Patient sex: M
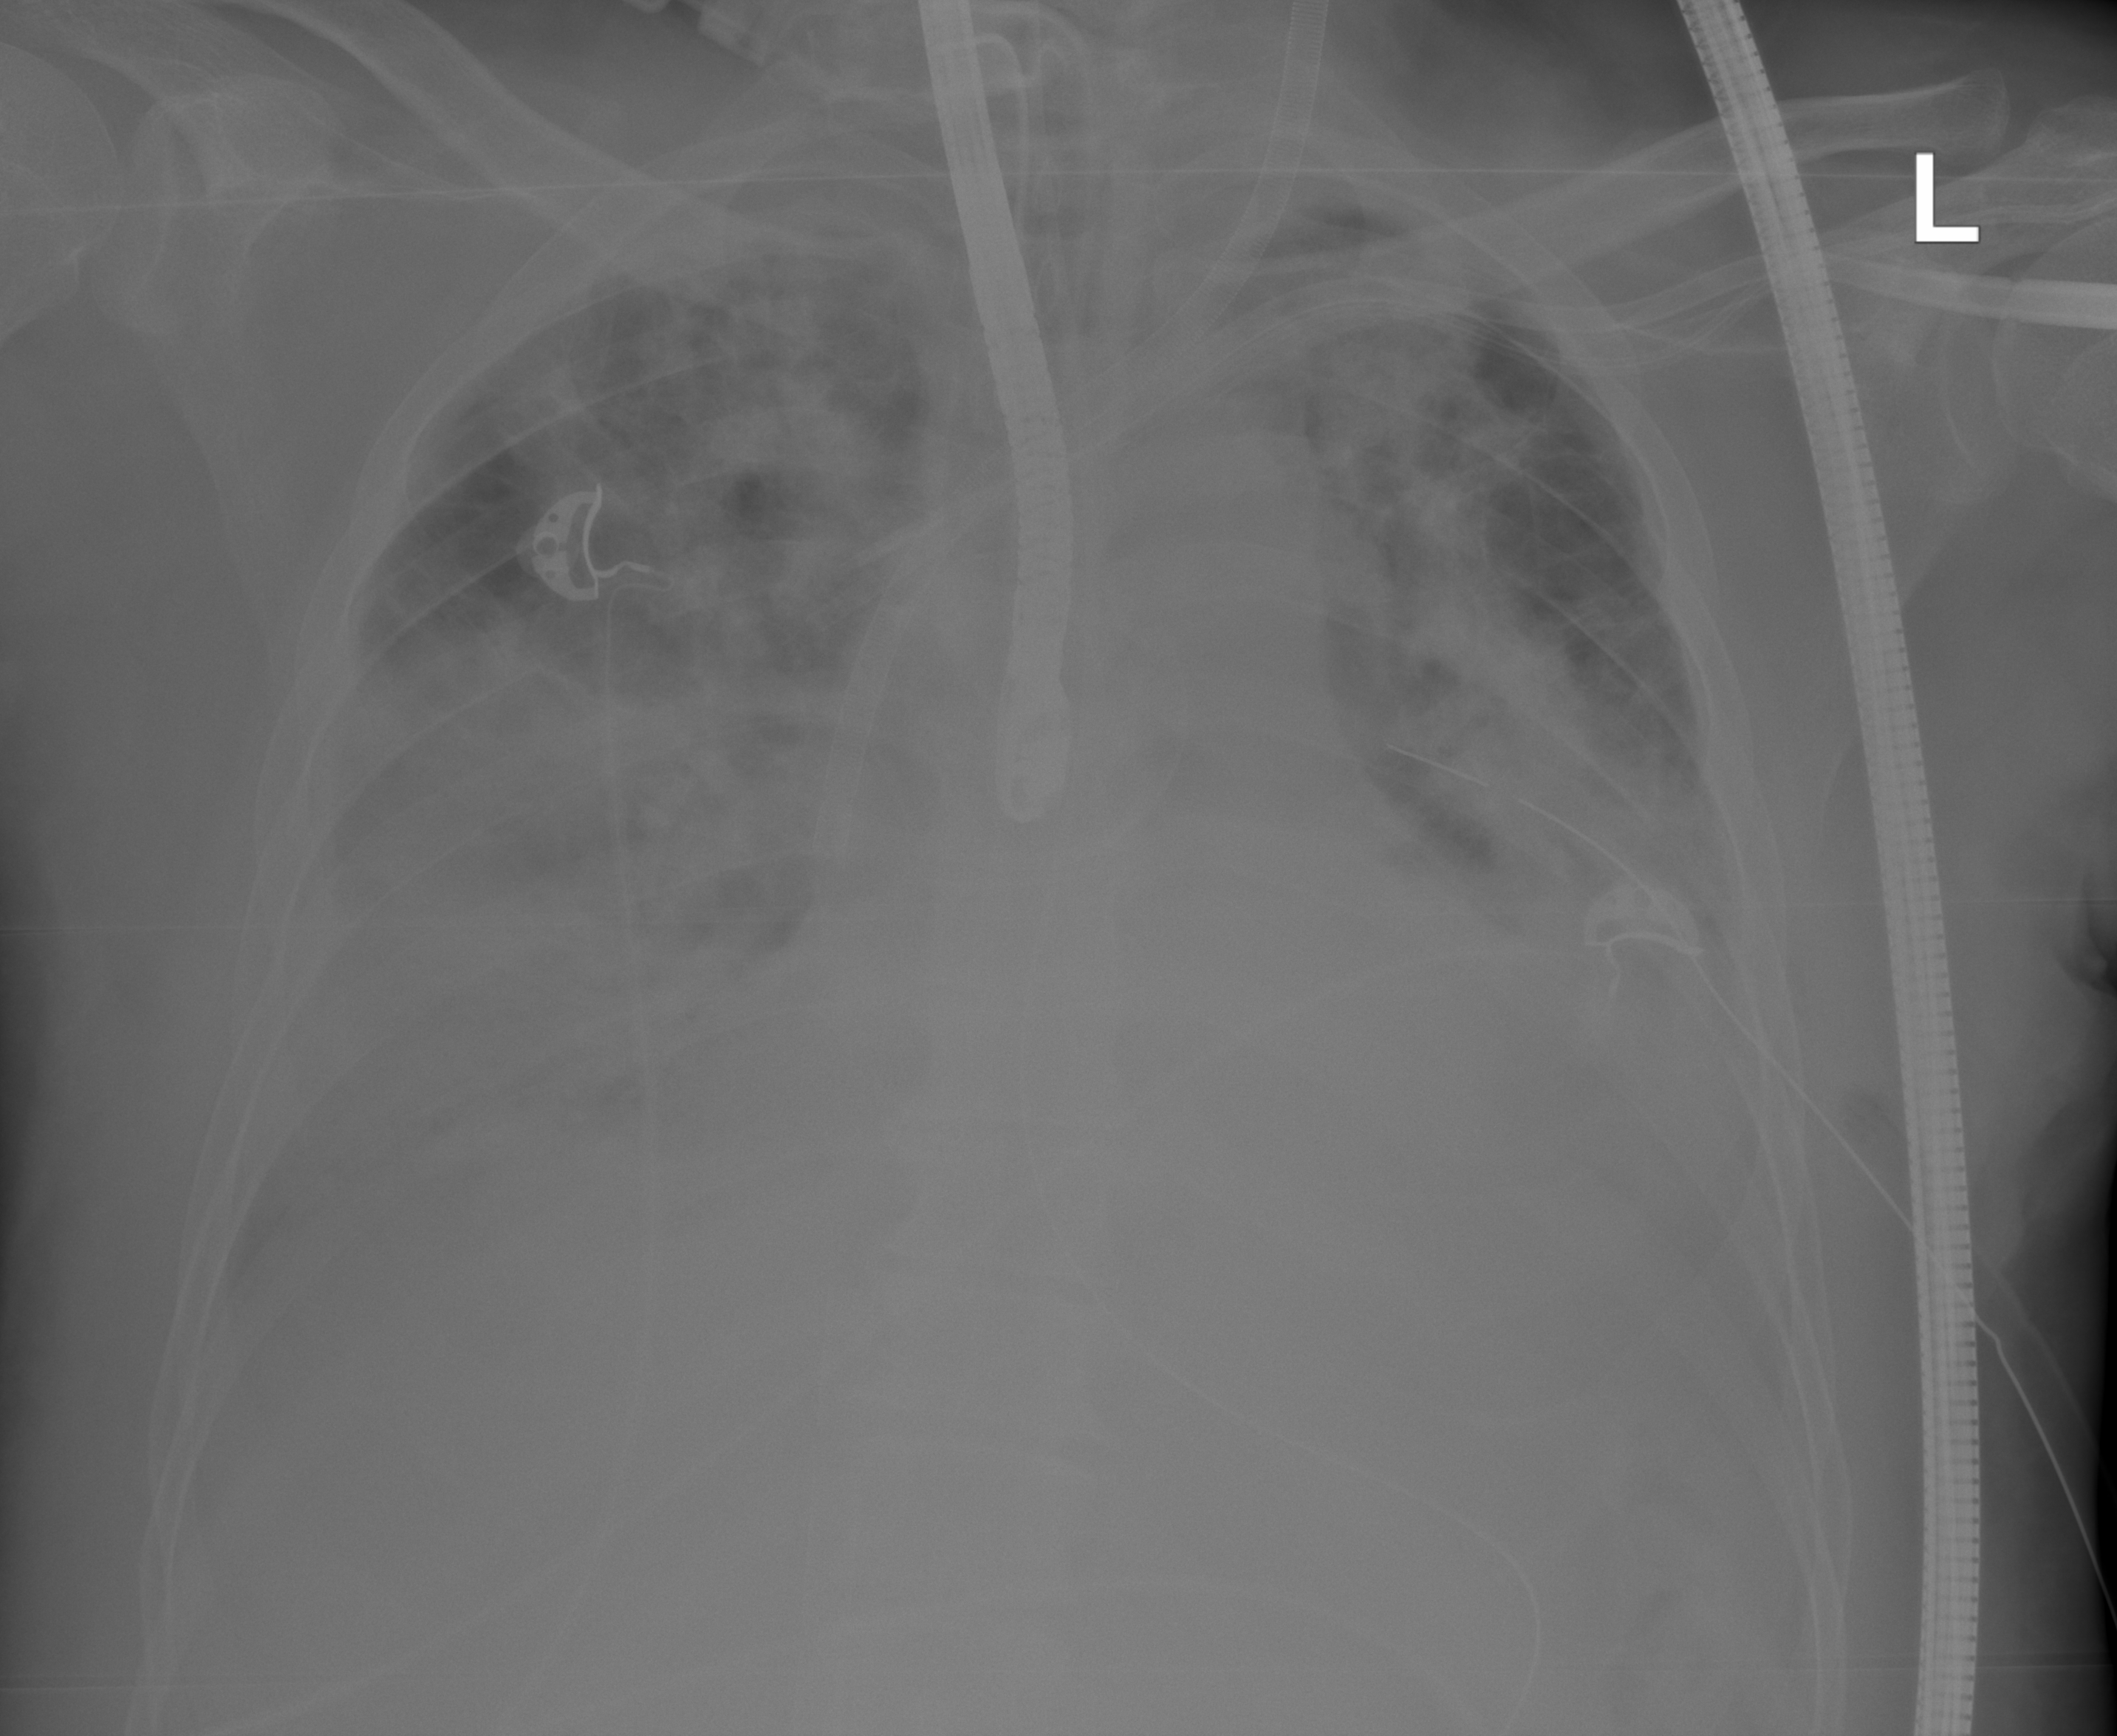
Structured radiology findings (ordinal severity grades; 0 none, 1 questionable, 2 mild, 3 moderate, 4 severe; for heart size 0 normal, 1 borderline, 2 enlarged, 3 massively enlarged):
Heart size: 2
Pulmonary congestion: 2
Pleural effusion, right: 3
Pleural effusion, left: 2
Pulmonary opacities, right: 3
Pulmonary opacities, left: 3
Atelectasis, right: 3
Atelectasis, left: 3